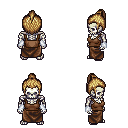
a pixel art fantasy rpg character, male body template, skeleton, brown pirate shirt, robe skirt, blonde short topknot hairstyle, white cloth bracers, four views (front, back, left, right), 2x2 character sprite sheet, small pixel art, hard edges, no anti-aliasing